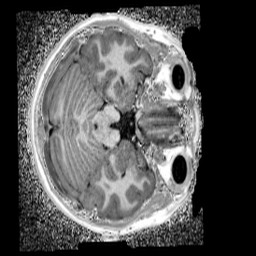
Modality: UNIT1_denoised
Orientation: axial
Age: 11
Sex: female
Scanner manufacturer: siemens
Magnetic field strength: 3 T
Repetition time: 4 s
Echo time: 0.00299 s